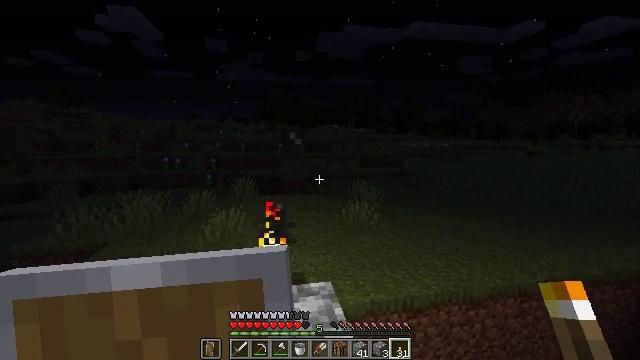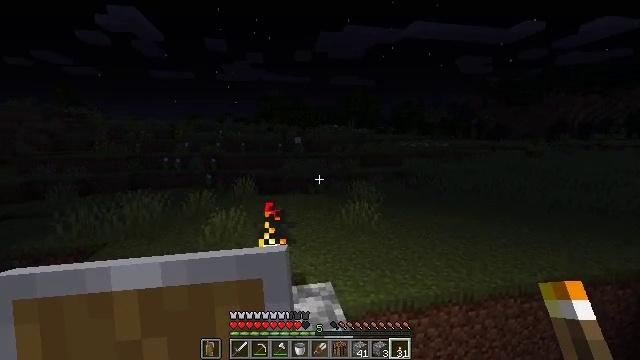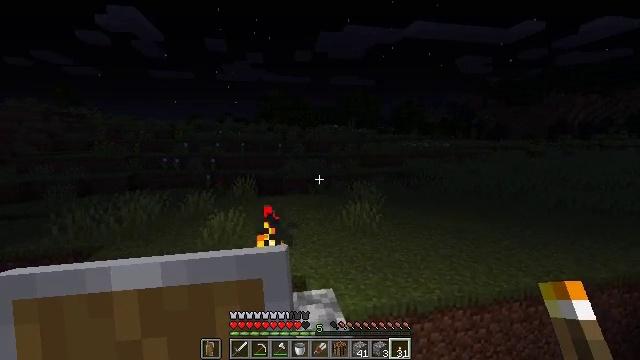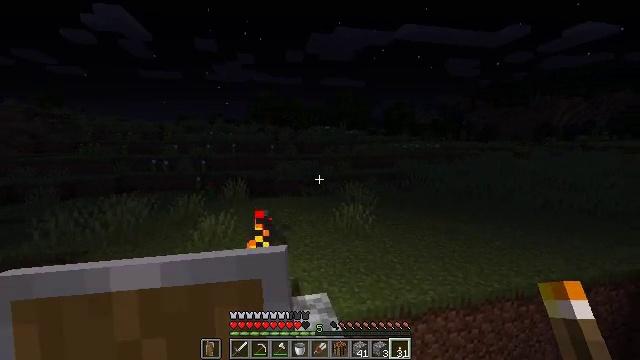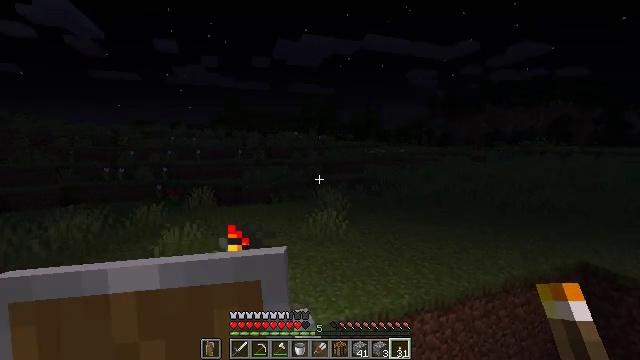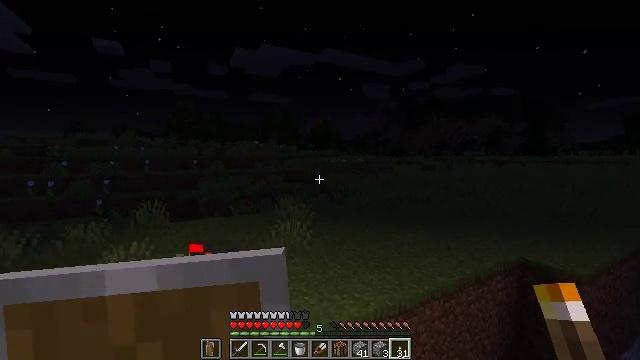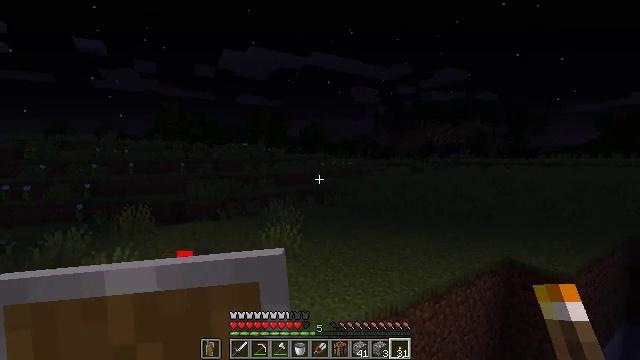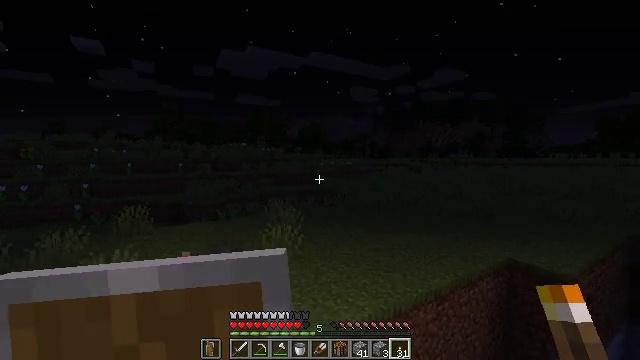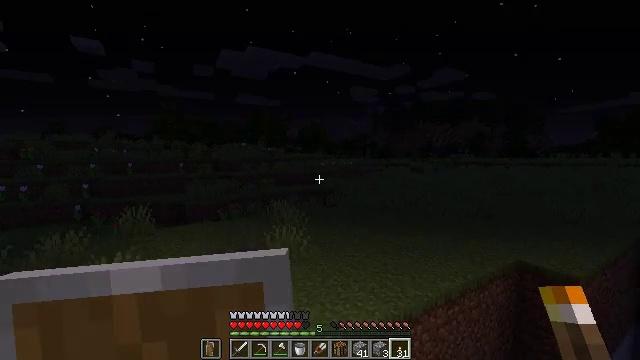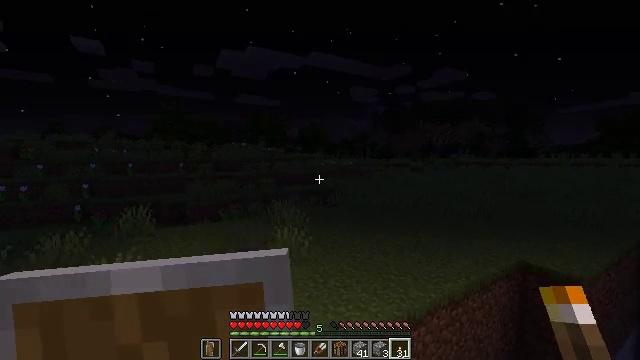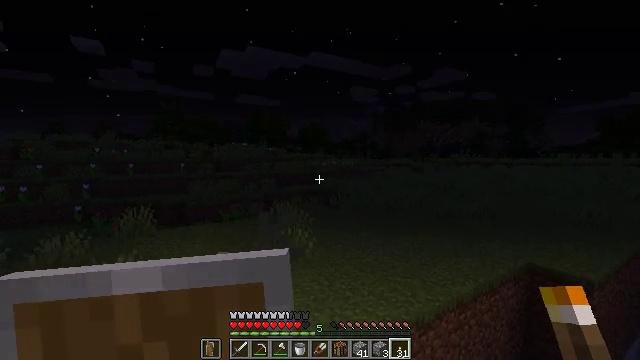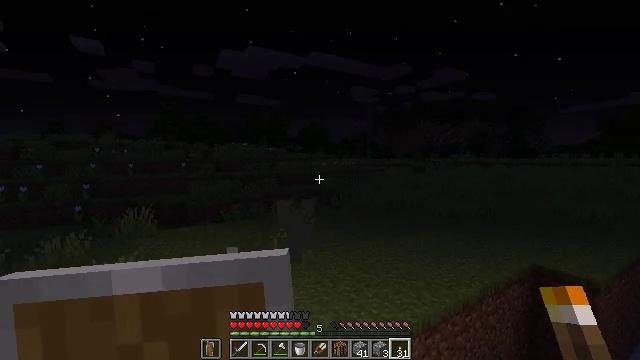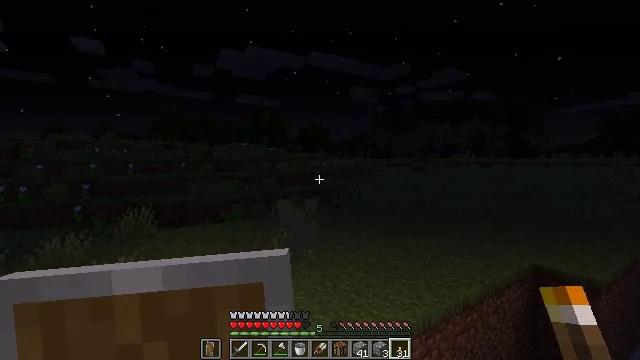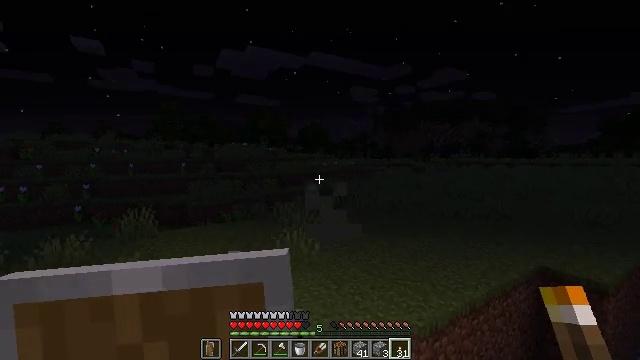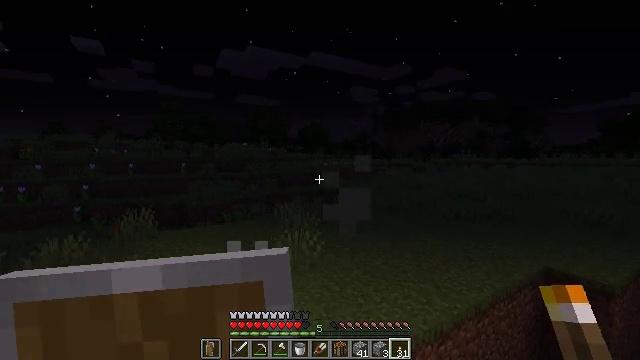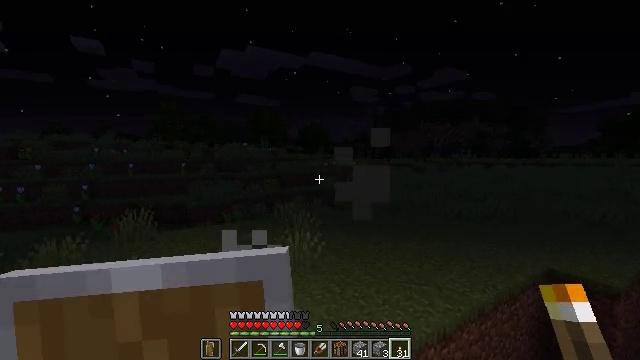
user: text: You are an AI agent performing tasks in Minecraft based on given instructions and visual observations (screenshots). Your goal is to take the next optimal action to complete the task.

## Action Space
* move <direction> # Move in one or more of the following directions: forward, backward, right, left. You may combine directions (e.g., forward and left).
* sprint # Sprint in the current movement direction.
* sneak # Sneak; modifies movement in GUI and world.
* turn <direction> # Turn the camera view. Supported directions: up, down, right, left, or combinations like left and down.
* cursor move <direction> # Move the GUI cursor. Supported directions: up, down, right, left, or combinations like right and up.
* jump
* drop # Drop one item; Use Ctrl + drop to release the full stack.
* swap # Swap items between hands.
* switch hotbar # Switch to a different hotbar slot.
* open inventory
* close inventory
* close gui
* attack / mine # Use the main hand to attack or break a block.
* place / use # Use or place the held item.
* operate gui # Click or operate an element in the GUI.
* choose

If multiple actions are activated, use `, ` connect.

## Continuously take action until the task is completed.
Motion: motion action
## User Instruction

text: Hunt a chicken.
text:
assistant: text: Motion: move forward, sneak
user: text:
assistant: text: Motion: move forward, sneak
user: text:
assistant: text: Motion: move forward and move left, sneak, turn right
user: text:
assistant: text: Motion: move forward and move left, sneak, turn right and up
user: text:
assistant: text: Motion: move forward and move left, sneak, turn right and up
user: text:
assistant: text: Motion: move forward and move left, sneak, turn right
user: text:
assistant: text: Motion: move forward and move left, sneak
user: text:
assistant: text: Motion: move forward and move left, sneak
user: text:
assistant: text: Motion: move forward and move left, sneak
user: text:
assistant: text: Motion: move forward and move left, sneak
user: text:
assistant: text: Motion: move forward and move left, sneak
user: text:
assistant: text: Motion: move forward and move left, sneak
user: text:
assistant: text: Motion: move forward, sneak
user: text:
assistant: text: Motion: move forward, sneak
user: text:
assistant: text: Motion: move forward, sneak
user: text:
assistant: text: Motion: move forward, sneak
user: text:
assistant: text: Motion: move forward, sneak, turn right and up
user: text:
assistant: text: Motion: move forward, sneak, turn right and up
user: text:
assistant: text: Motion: move forward, sneak, turn right
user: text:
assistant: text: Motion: move forward, sneak, turn right
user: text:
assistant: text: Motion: sneak
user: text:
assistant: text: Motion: sneak
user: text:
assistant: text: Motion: sneak
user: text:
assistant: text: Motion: sneak
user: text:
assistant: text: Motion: sneak
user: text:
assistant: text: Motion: sneak
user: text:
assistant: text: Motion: sneak
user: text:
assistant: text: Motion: sneak
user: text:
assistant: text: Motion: sneak
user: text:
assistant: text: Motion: move right, sneak, turn right